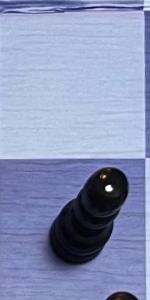
Label: Pawn_Black